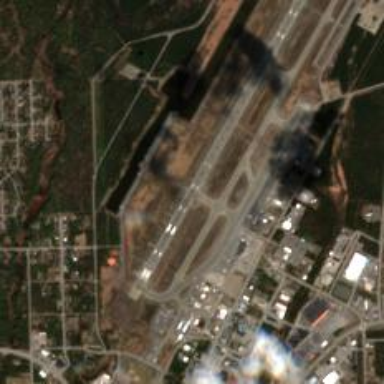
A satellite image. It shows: Runway at airport.